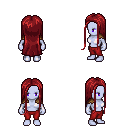
a pixel art fantasy rpg character, female body template, dark elf, purple skin, leather shoulder armor, red pants, brunette extra-long hairstyle, four views (front, back, left, right), 2x2 character sprite sheet, small pixel art, hard edges, no anti-aliasing